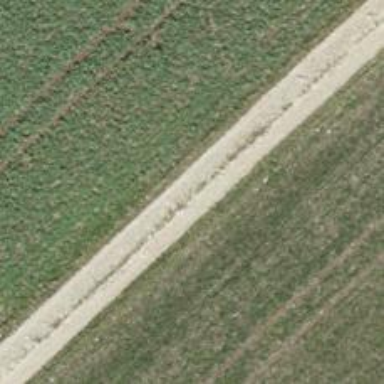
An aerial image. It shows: Gravel track with grade 2 tracktype.